Aerial crown-view tile of a tropical tree (Barro Colorado Island, Panama), acquired 20250124:
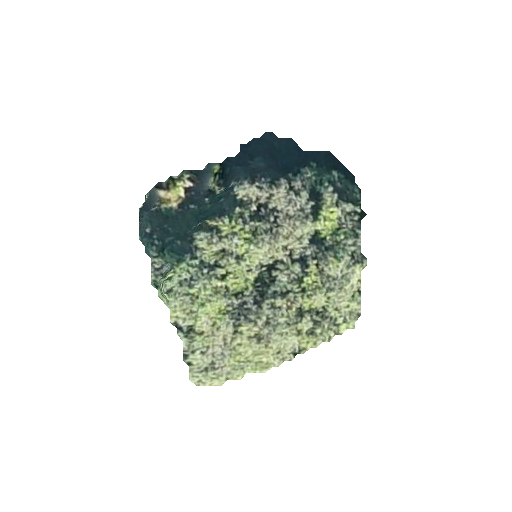
Species: Apeiba membranacea
GBIF accepted scientific name: Apeiba membranacea
Crown area: 61.415 m²